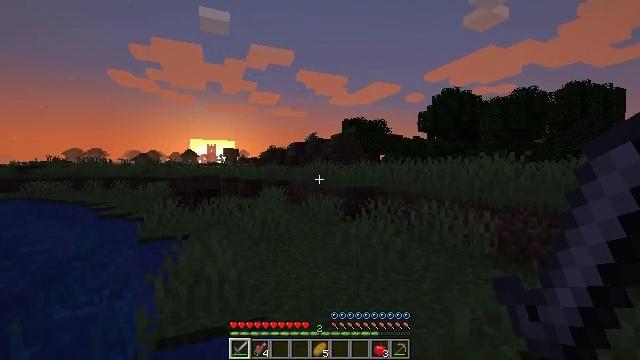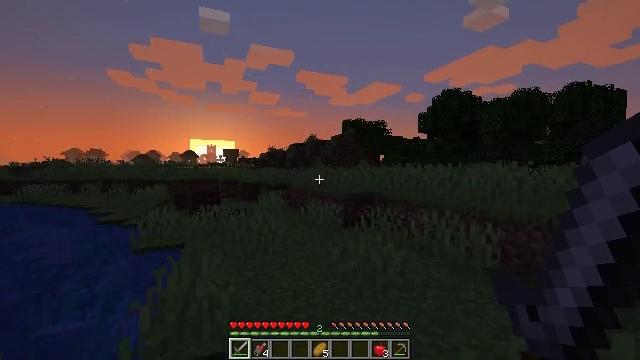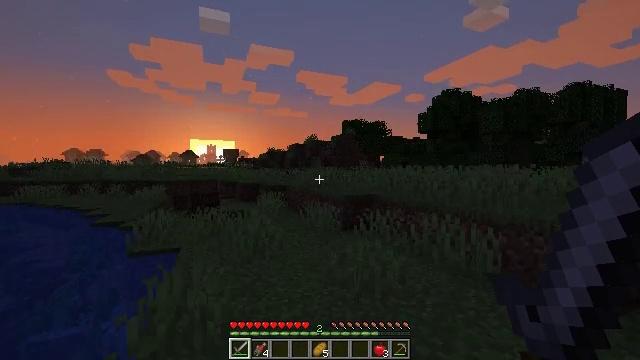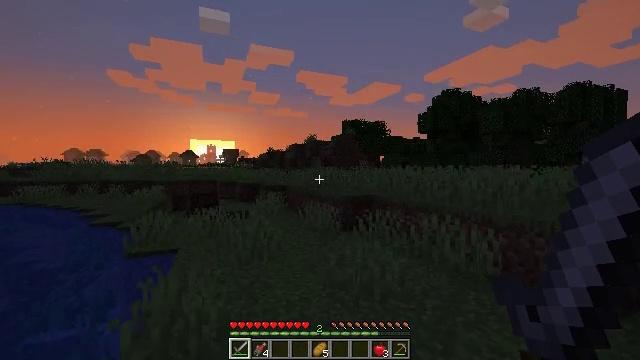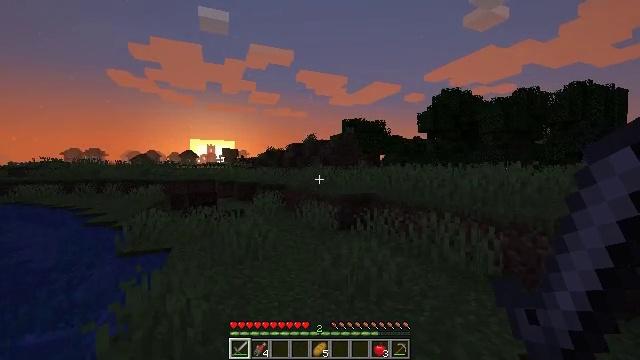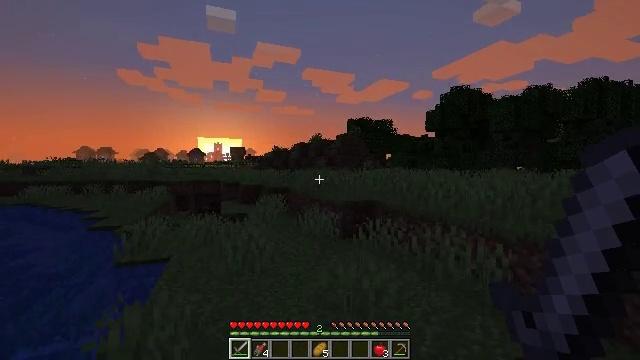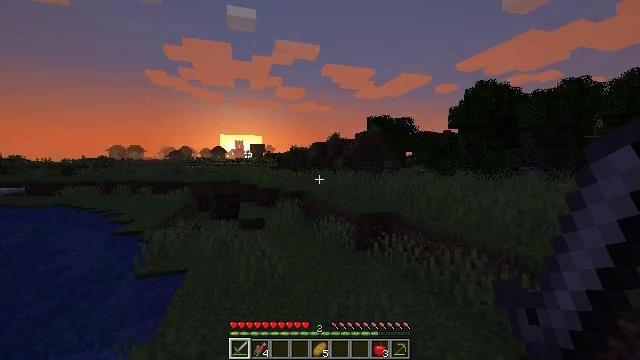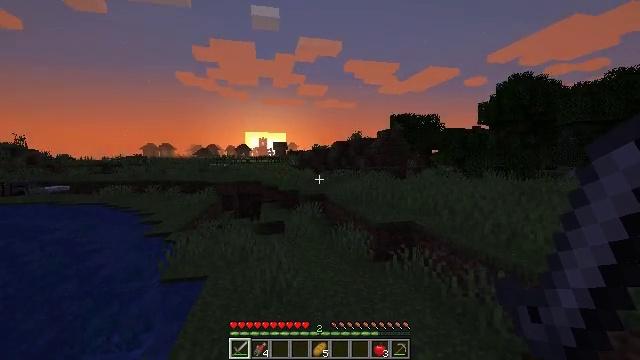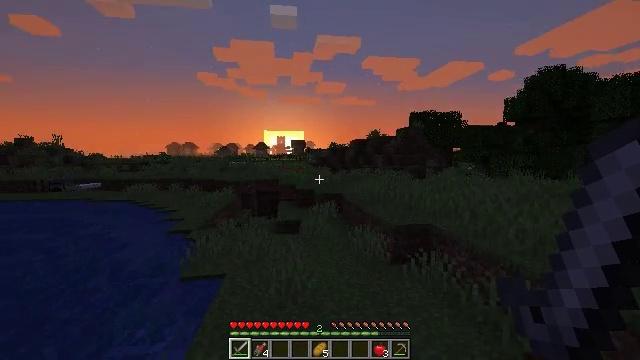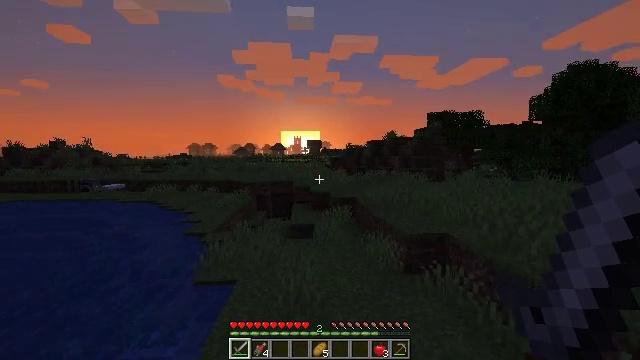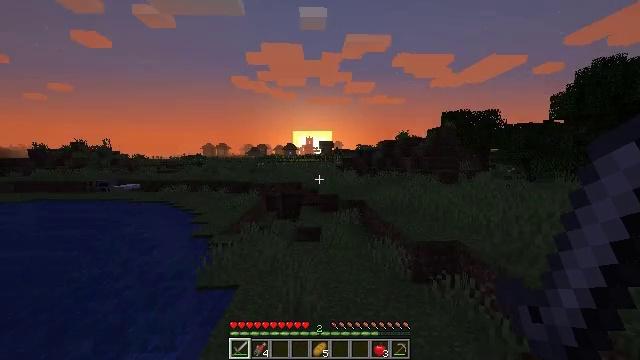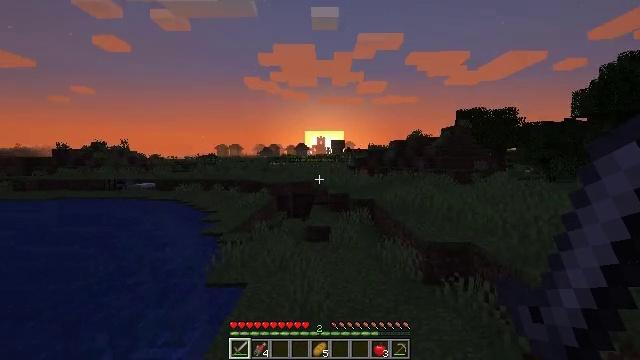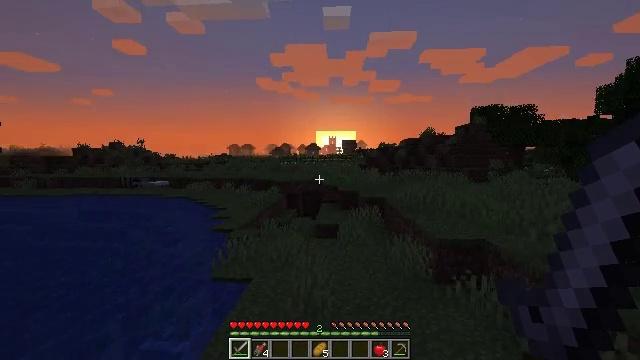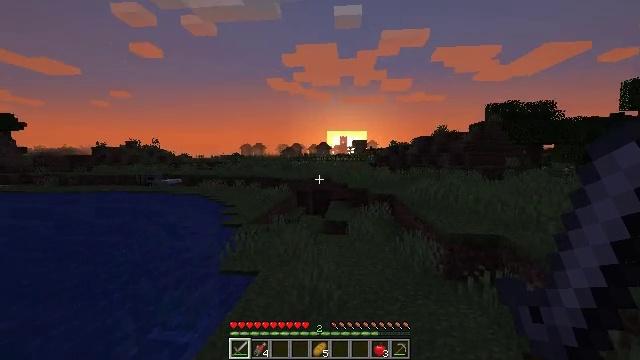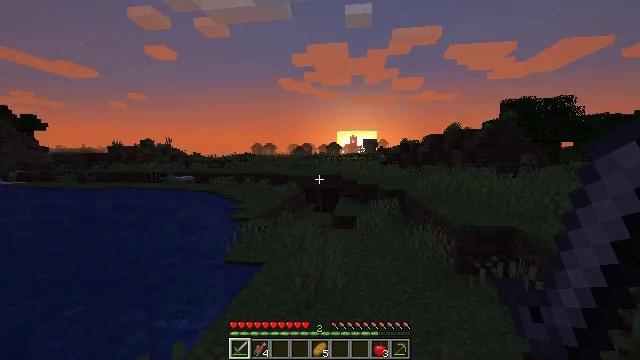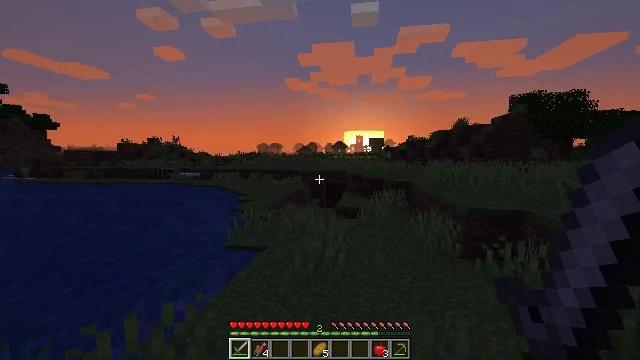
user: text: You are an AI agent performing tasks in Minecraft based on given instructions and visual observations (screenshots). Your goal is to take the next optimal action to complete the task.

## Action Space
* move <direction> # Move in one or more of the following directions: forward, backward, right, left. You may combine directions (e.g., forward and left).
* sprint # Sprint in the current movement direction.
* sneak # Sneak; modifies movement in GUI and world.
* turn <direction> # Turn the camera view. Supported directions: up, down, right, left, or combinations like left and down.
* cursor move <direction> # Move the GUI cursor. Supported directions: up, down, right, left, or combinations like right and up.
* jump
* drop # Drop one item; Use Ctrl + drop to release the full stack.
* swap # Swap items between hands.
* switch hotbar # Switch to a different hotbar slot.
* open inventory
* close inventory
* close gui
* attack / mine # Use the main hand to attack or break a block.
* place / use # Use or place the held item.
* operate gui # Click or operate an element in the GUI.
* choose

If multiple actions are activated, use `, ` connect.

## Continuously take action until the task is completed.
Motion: motion action
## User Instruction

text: Kill aquatic mobs.
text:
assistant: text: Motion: move forward and move right, jump
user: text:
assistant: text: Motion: move forward and move right, jump
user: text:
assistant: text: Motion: move forward and move right, jump
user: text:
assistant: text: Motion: move forward and move right, jump
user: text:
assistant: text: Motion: move forward and move right, turn left, jump
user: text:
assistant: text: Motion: move forward and move right, turn left, jump
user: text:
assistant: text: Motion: move forward and move right, turn left, jump
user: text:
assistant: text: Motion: move forward and move right, turn left, jump
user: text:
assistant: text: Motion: move forward, turn left, jump
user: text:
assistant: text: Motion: move forward, turn left
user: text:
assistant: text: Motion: move forward, turn left
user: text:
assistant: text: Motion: turn left
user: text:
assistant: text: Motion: turn left
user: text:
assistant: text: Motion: turn left
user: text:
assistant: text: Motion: turn left
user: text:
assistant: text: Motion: no_op
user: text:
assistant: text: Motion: no_op
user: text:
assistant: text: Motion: no_op
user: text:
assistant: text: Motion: move forward
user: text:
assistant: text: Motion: move forward
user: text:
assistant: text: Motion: move forward
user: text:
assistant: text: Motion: move forward
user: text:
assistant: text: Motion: no_op
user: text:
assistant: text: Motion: move forward
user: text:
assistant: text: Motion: move forward
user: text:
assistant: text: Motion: move forward
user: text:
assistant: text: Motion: move forward
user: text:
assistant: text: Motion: move forward
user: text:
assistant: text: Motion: move forward
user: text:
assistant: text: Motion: move forward